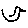
Label: bird